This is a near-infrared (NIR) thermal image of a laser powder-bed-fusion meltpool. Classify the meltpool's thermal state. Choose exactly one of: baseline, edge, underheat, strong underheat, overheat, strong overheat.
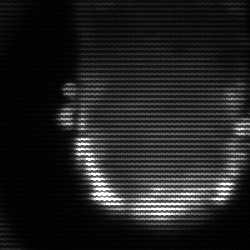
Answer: baseline